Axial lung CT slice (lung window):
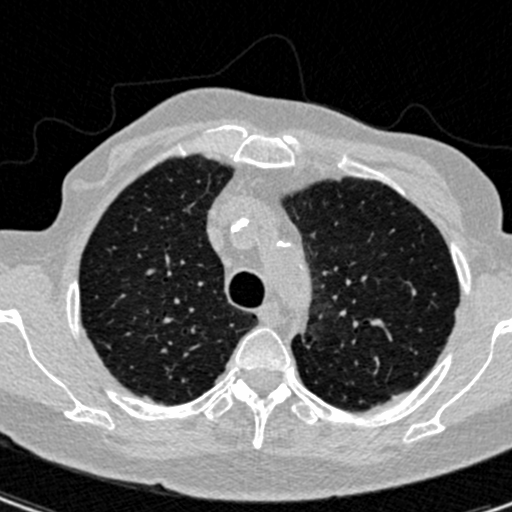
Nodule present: no